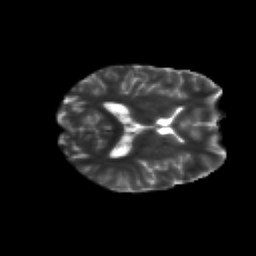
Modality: T2w
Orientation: axial
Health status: healthy
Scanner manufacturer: siemens
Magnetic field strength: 3 T
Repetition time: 12 s
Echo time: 0.092 s